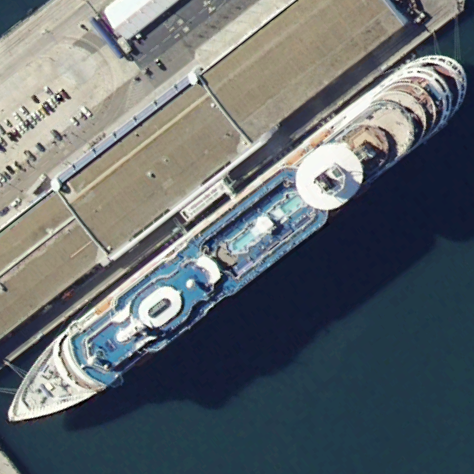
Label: civil